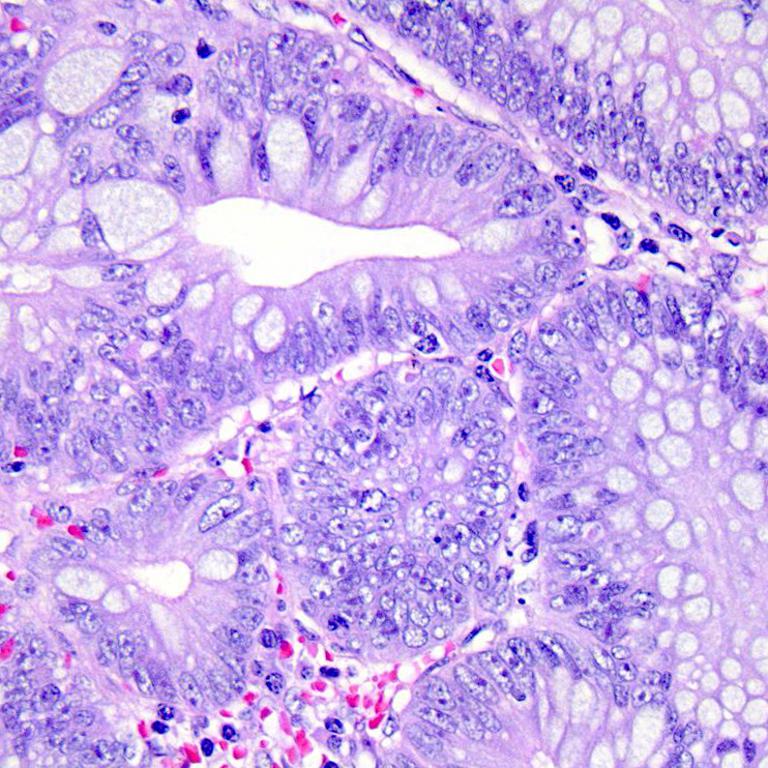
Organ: colon
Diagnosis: adenocarcinomas